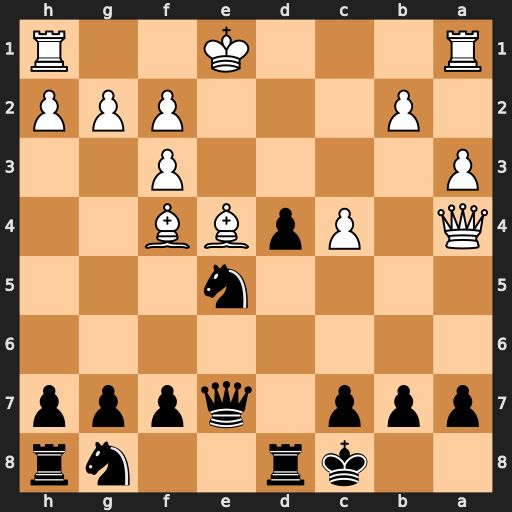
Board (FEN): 2kr2nr/ppp1qppp/8/4n3/Q1PpBB2/P4P2/1P3PPP/R3K2R
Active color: b
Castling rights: KQ
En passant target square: -
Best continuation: Nd3+ Kf1 Nxf4